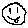
Label: smiley face